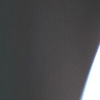
Label: space